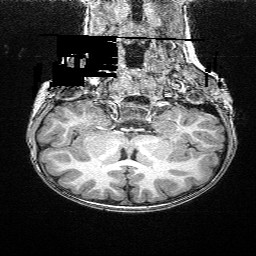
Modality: T1w
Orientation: sagittal